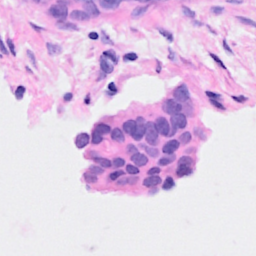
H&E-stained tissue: Breast